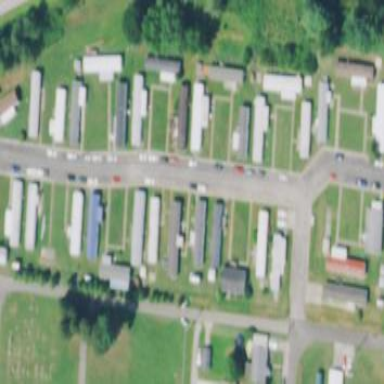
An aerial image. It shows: Trailer park.